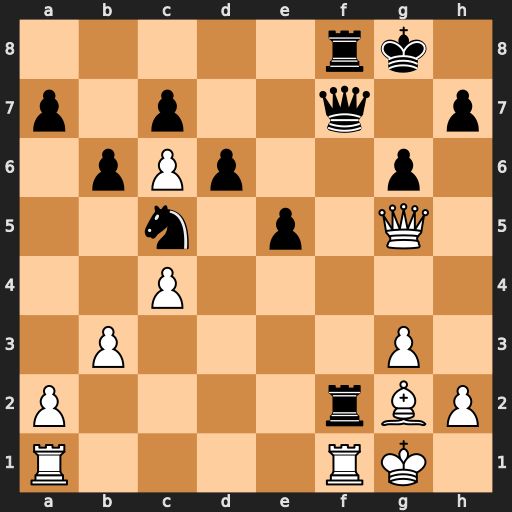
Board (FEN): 5rk1/p1p2q1p/1pPp2p1/2n1p1Q1/2P5/1P4P1/P4rBP/R4RK1
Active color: w
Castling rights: -
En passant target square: -
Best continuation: Bd5 Ne6 Bxe6 Rxf1+ Rxf1 Qxe6 Rxf8+ Kxf8 Qd8+ Kf7 Qxc7+